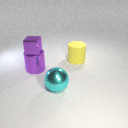
large yellow rubber cylinder to the right of large cyan metal sphere